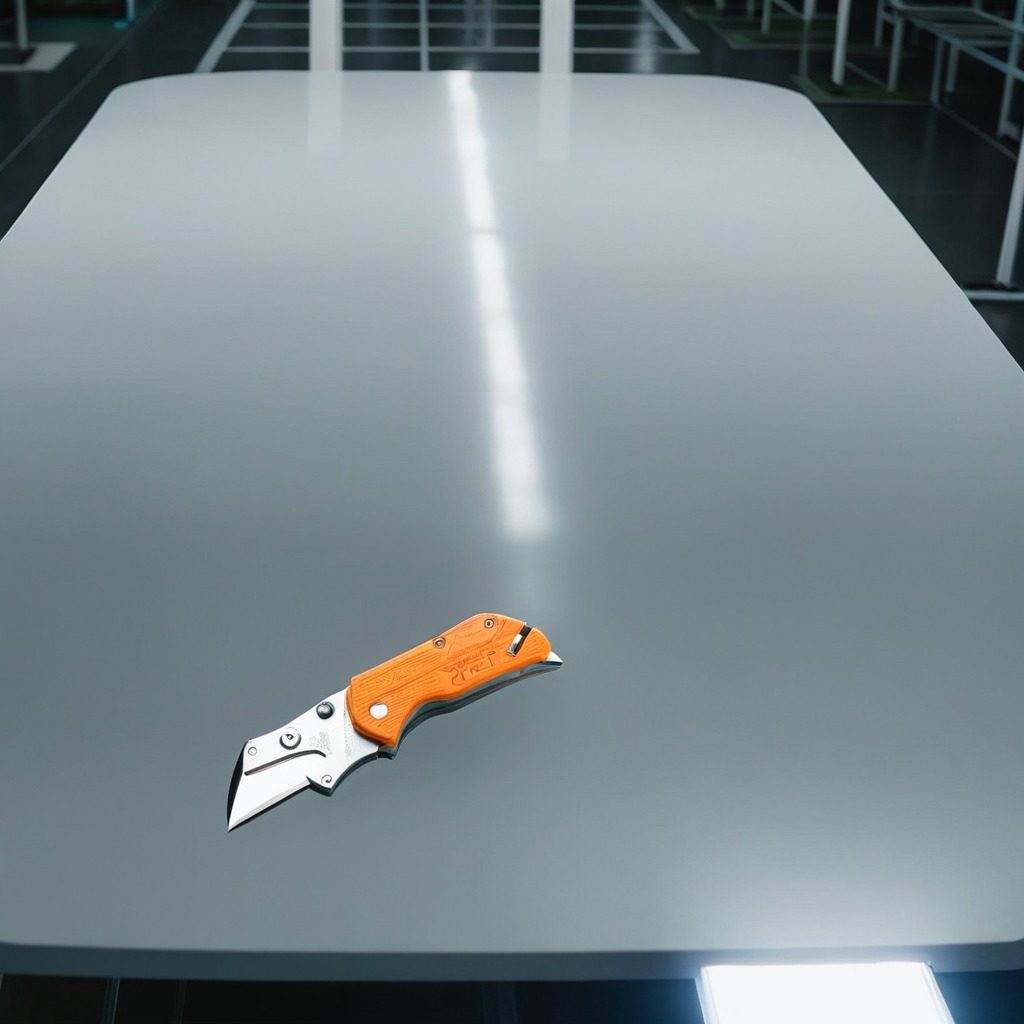
A utility knife lying on a high-gloss table in a ship maintenance bay industrial lighting.